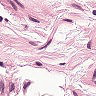
Metastatic tissue present: no